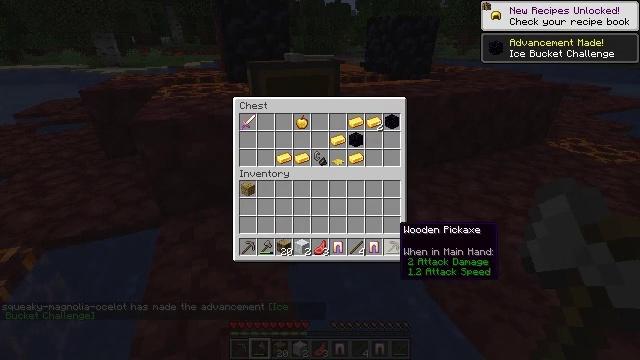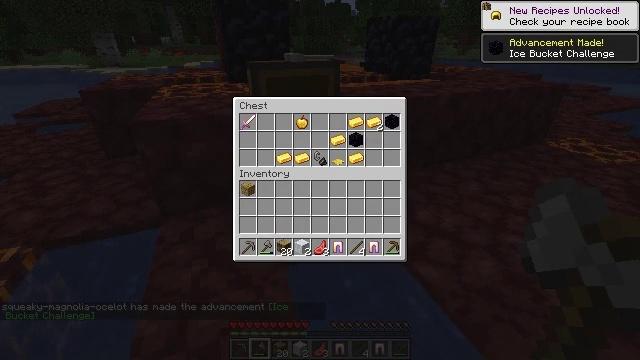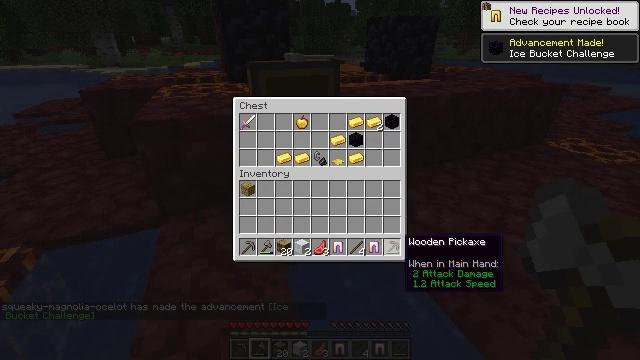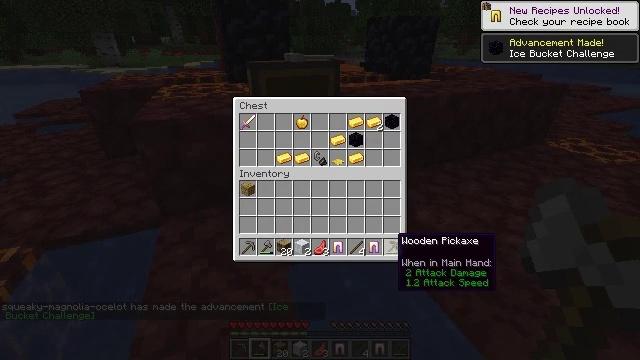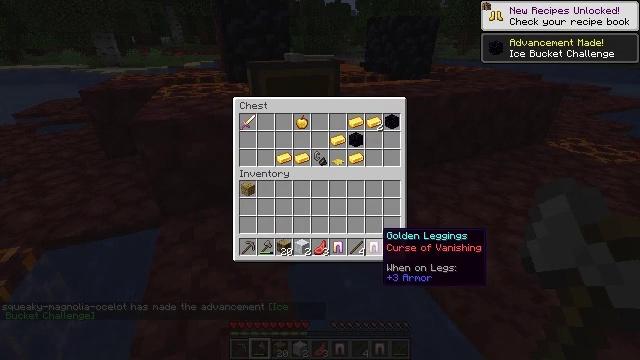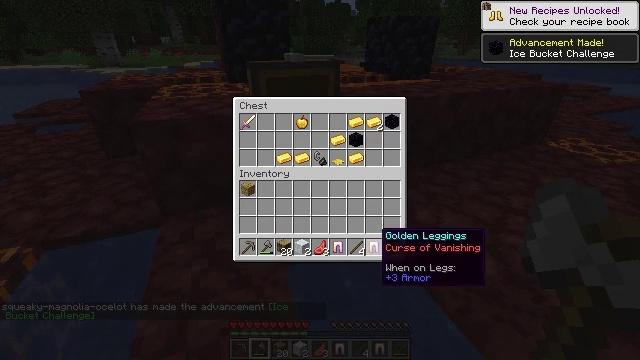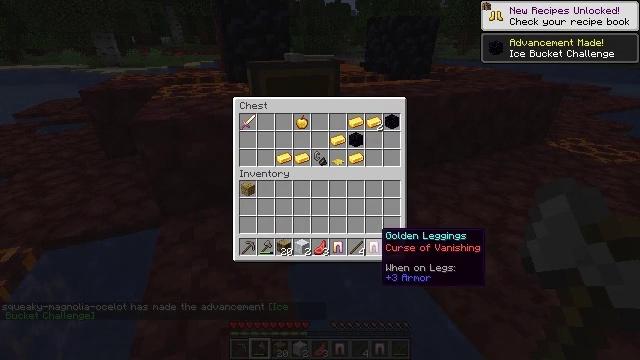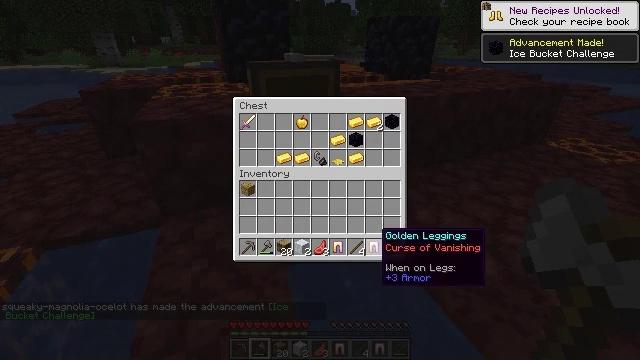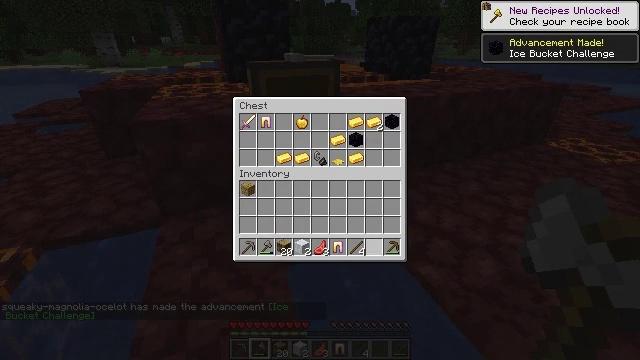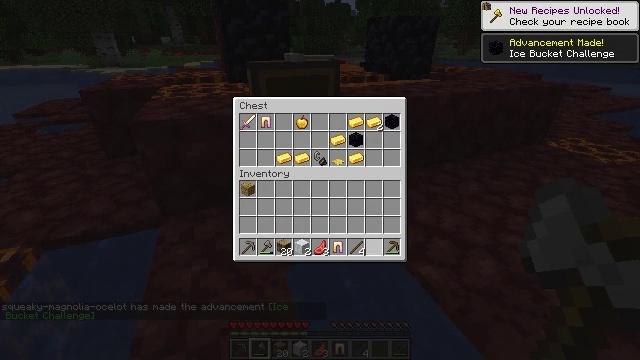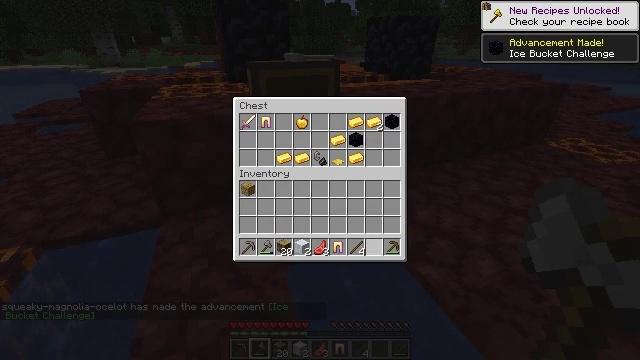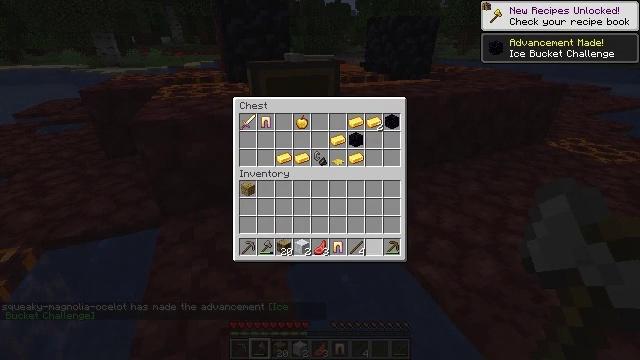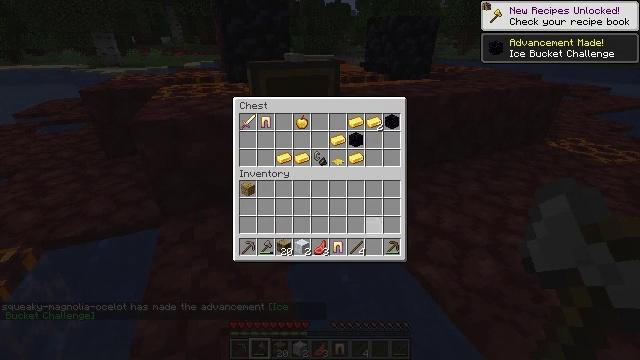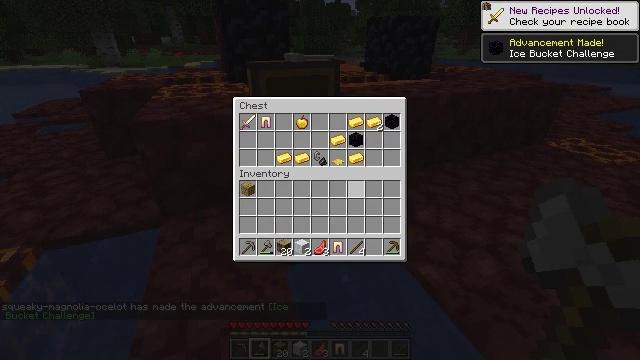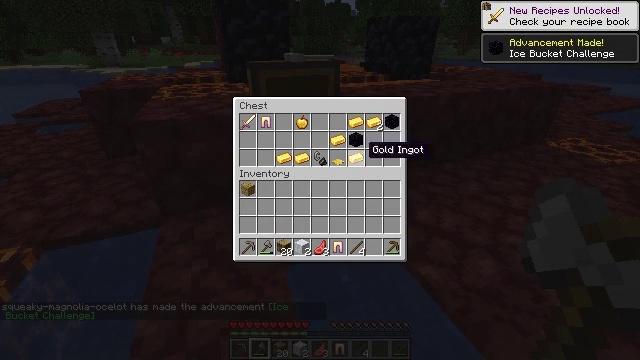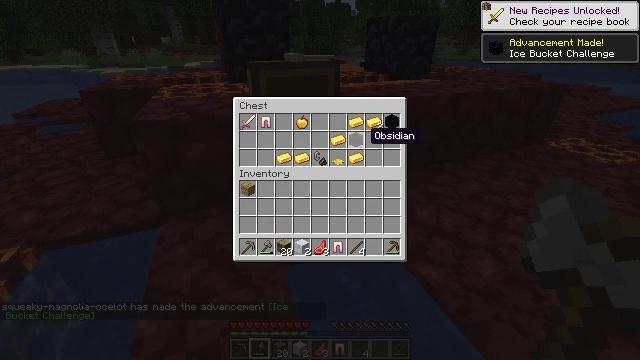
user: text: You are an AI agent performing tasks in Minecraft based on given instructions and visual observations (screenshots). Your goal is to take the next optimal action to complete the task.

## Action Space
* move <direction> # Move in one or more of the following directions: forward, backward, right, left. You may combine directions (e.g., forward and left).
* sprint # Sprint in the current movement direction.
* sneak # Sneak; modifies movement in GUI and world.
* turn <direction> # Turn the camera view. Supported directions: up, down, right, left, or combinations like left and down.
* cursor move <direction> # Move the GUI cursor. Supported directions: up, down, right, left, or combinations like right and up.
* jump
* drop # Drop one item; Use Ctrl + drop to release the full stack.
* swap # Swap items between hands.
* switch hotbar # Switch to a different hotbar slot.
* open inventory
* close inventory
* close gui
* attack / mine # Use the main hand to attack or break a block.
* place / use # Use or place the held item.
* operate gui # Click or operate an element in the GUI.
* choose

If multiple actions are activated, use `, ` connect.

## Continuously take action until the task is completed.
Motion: motion action
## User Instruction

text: Collect some oak leaves.
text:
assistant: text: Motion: sneak, cursor move right and down
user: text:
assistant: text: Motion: sneak
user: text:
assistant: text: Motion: sneak, cursor move left
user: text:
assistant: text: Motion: sneak, cursor move left
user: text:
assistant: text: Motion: sneak
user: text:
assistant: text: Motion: sneak
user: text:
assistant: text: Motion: sneak
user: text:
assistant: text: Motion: sneak, operate gui
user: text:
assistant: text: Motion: sneak, operate gui
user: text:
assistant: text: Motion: sneak, operate gui
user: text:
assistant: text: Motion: sneak
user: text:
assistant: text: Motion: sneak, cursor move up
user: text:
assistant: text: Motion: sneak, cursor move left and up
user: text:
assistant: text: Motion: sneak, cursor move up
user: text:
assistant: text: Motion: sneak, cursor move up
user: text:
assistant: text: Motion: sneak
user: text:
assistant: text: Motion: sneak
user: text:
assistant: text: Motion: sneak
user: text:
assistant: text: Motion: sneak
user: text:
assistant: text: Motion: sneak, cursor move right and down
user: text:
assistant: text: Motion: sneak
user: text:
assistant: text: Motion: sneak
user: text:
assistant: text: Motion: sneak
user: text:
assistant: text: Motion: sneak
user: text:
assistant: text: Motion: sneak, cursor move right and up
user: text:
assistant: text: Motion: sneak
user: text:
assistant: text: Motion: sneak
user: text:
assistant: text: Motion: sneak, cursor move left
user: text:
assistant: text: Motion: sneak, cursor move left and down
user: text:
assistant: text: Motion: sneak, cursor move left and down